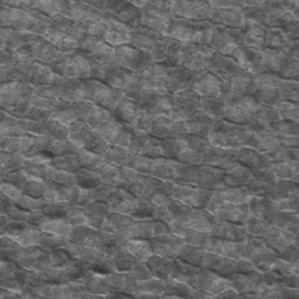
Label: frost